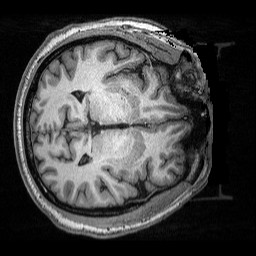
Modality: T1w
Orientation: axial
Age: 42
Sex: male
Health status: ill
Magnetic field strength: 3 T
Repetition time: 2.53 s
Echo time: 0.00331 s